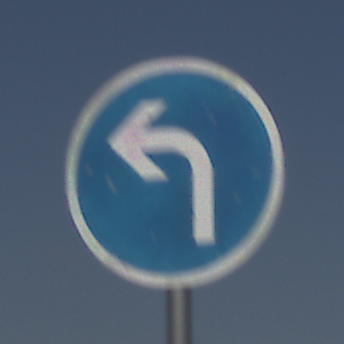
Verkehrszeichen: VorgeschriebeneFahrtrichtungLinks
Umgebung: Outdoor, Nature
Tageszeit: Midday
Wetter: PartlyCloudy
Licht: Natural
Jahreszeit: NotSpecified
Kontrast: HighContrast